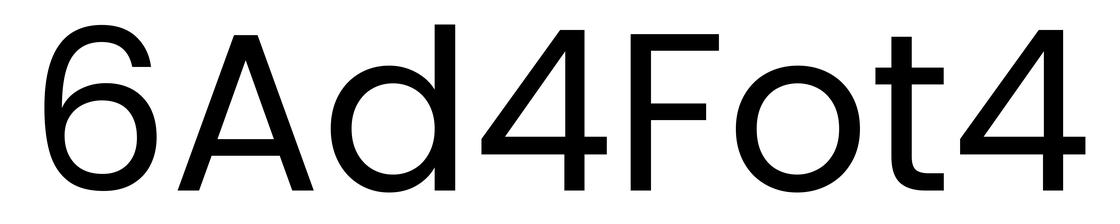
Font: Poppins-Regular